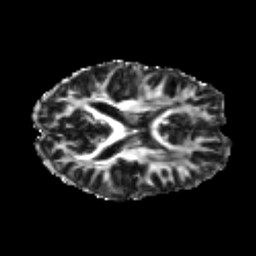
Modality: FA
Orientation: axial
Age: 19
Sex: female
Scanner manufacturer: siemens
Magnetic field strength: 3 T
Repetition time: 3.5 s
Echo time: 0.104 s